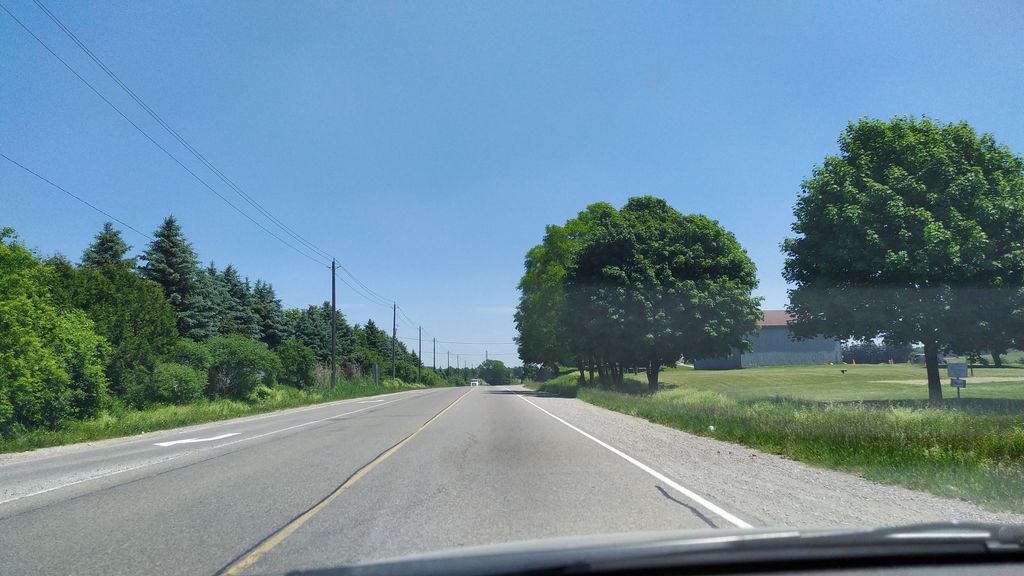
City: kitchener-waterloo